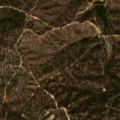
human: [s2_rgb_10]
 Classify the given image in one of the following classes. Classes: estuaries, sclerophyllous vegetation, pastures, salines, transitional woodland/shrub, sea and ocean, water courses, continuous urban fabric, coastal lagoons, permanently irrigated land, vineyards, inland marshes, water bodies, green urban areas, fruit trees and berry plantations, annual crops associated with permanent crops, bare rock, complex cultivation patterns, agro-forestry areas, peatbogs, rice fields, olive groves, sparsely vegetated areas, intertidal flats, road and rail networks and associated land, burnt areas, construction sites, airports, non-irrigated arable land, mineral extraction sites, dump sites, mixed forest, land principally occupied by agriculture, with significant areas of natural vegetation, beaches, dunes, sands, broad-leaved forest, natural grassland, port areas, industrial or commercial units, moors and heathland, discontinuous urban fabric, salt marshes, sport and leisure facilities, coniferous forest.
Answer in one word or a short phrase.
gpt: agro-forestry areas, broad-leaved forest, transitional woodland/shrub